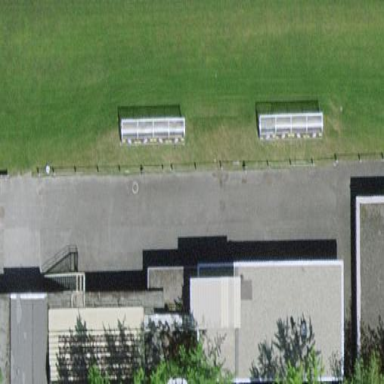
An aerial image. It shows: Sports centre building.